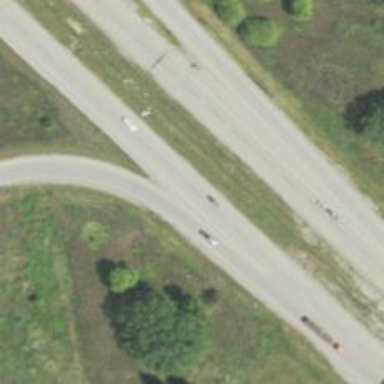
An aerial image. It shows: Primary highway with expressway characteristics.